RGB frame:
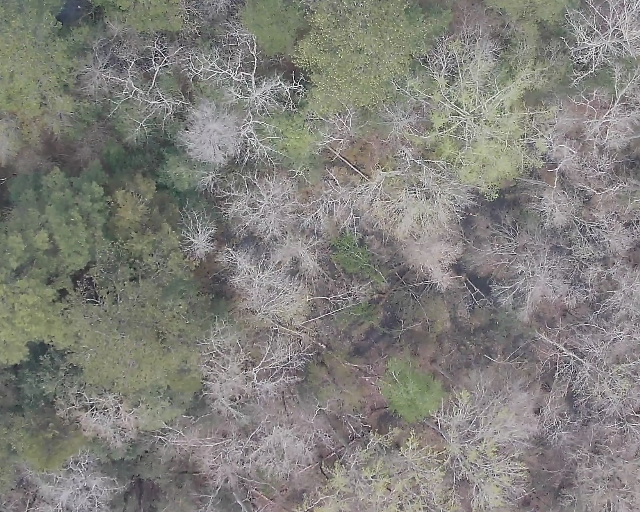
Thermal frame:
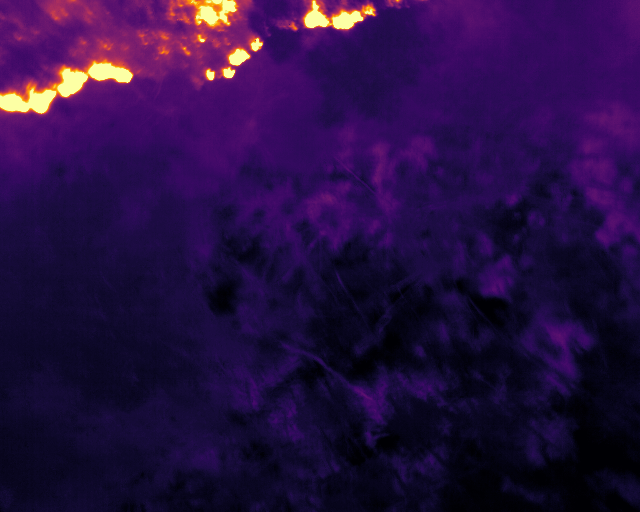
Captured: 2026-02-26 03:10:42
Pixels at or above 80 °C: 1941 (fraction of frame: 0.005923)